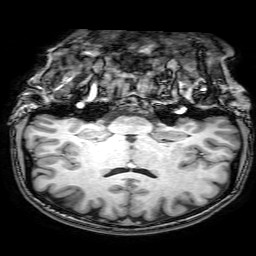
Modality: T1w
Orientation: sagittal
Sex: female
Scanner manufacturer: philips
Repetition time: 0.008256 s
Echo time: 0.00381 s